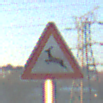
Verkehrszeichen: WildwechselRechts
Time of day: SunriseSunset
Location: Outdoor (Nature)
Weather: Clear
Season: NotSpecified
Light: Natural